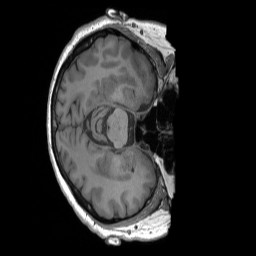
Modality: T1w
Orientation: axial
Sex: female
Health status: ill
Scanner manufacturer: siemens
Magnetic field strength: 3 T
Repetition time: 1.66 s
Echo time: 0.00254 s